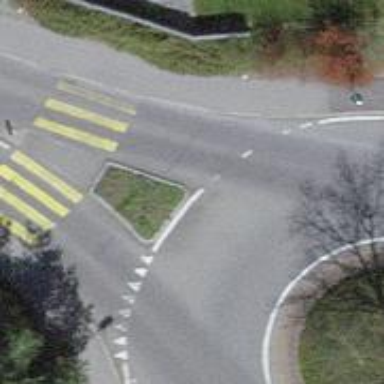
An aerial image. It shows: Road with "give way" sign.